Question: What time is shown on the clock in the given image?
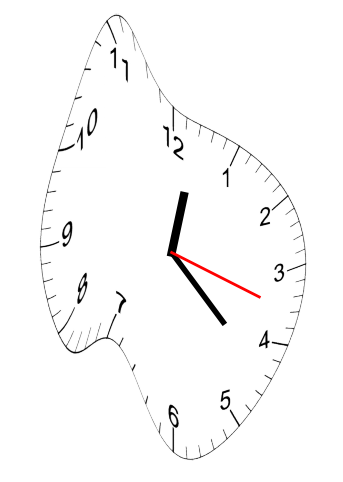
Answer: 12:22:18